You are looking at a signal-to-image encoding: consecutive vibration samples arranged as the rows of a grayscale square. Based on the visible evidence, which condition applies: normal, inner_race, outer_race, ball?
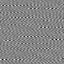
Answer: outer_race